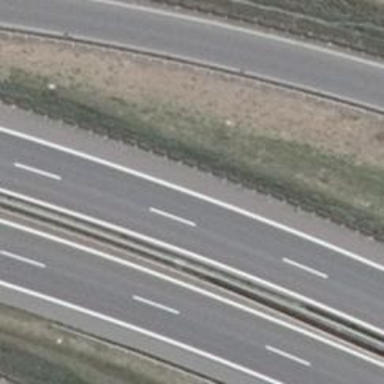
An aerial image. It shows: Trunk motorroad.